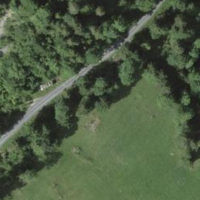
EUNIS habitat code: 43
Species observed at this site:
Prunella vulgaris